Question: I have installed mediawiki 1.21. I am wondering how you can add navlinks (meaning the path to the page. Not sure if I am using the right work to describe it) at the top similar to the way it is in wikihow website? Below is an image so you know what I am referring to.. I find this to be very useful so users can understand where they are when reading an article.
I have created a custom skin and I have a Navlink DIV at the top where I would to show the path to that page there like: wiki -> xyz Category -> Article Name. I have semantic extension installed. Can this be achieved with that? Or is there another way to do it? How can I add the code directly in my skin.php file so this navlink is generated and listed depending on what page the user is on?

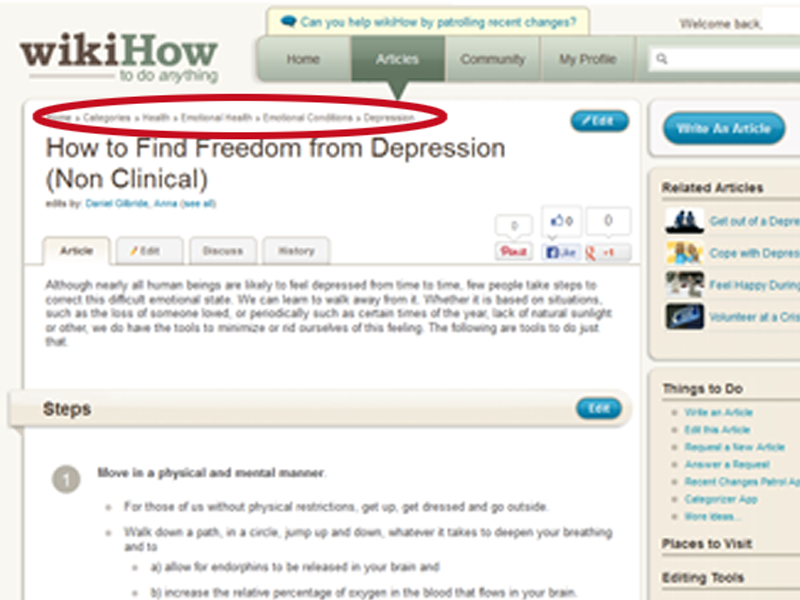
Answer: This kind of feature is called a .
Yes, for subpages.
A subpage is a page intitulated Quux/Foo/Bar in a namespace with the subpage feature enabled. By default, this is the User namespace for example, but not the main one (For example, on Wikipedia projects, we want to be able to use titles like AC/DC).
In this situation, a breadcrumb Quux > Foo will be printed.
This doesn't solve your issue, as you want to use categories, but it allows you if you write your custom code to know there already is some code somewhere doing that :)
Some extensions have been developed to solve this particular issue:
- <URL>
The first is more exhaustive and gives you more flexibility, the second simpler and so a good starting point to write a custom stuff.